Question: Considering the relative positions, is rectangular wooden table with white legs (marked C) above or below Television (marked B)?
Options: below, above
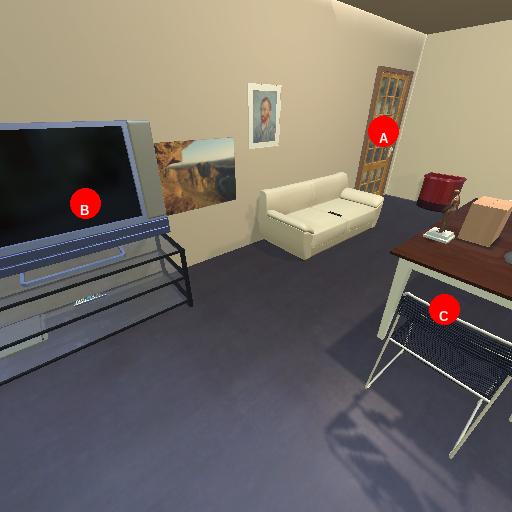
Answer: below